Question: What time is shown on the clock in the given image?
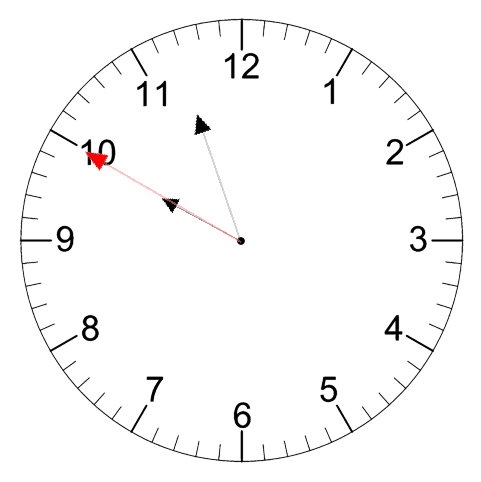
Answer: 09:56:50